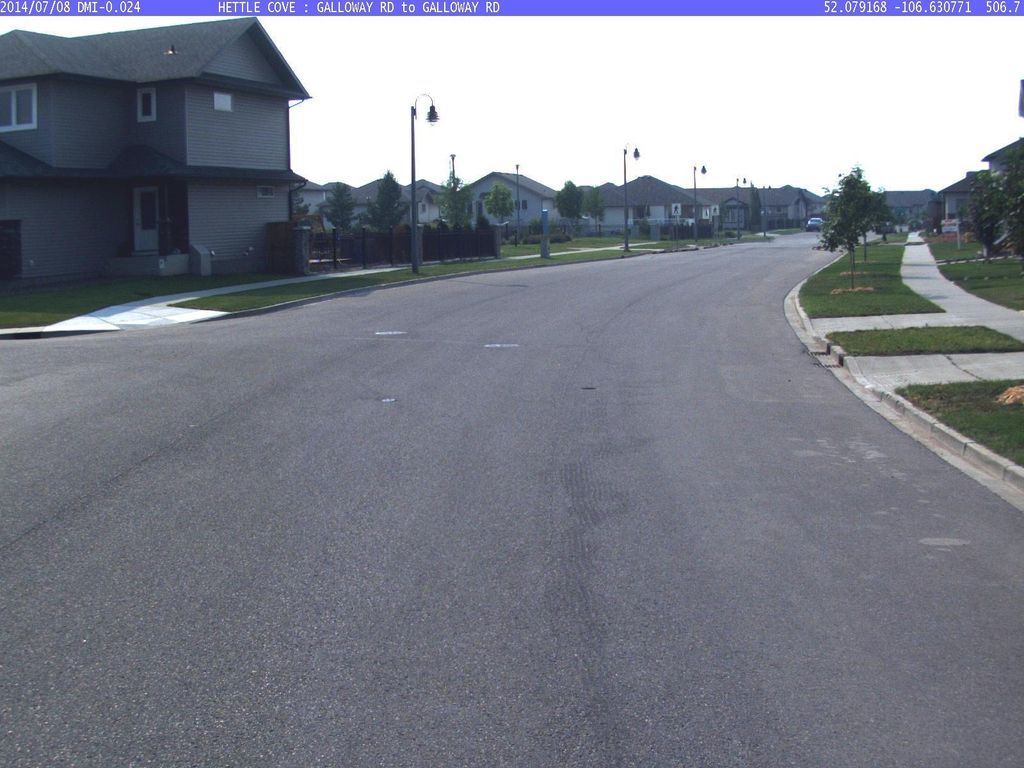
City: saskatoon